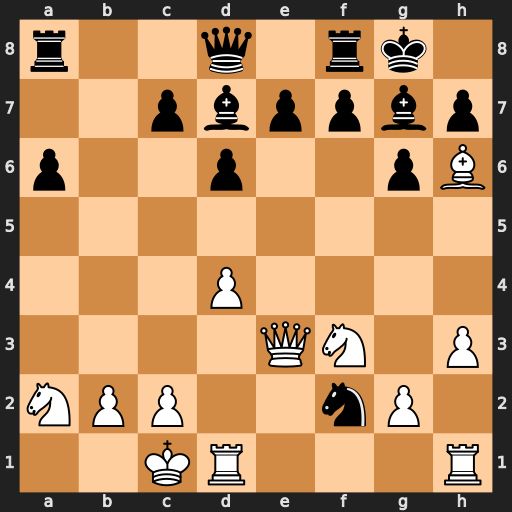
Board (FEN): r2q1rk1/2pbppbp/p2p2pB/8/3P4/4QN1P/NPP2nP1/2KR3R
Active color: w
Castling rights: -
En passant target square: -
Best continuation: Bxg7 Kxg7 Qxf2